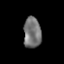
Tissue: lung
Cell type: Others
Senescence score: 0.1968
Nuclear area (px): 533
Mean DAPI intensity: 116.276